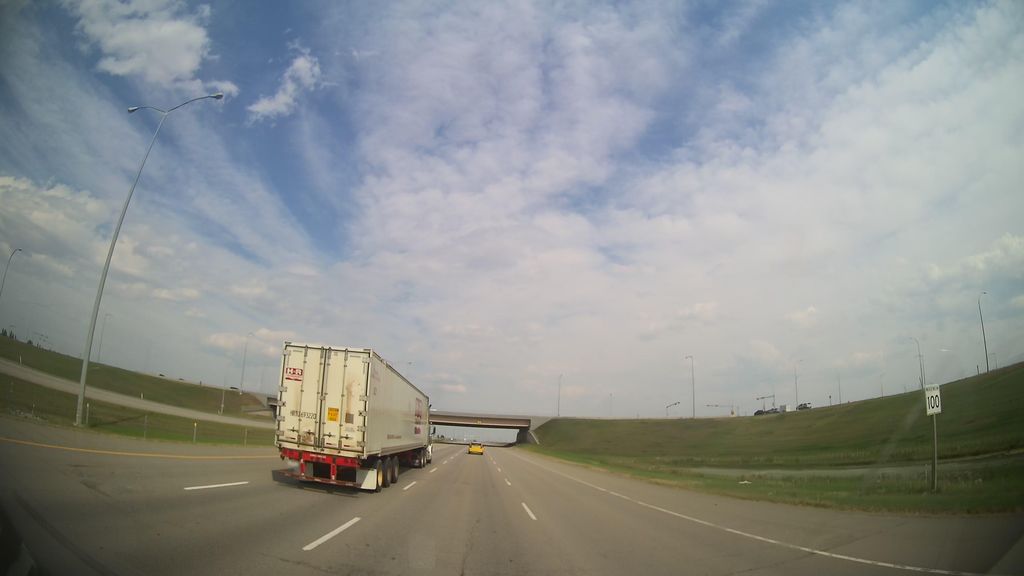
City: calgary